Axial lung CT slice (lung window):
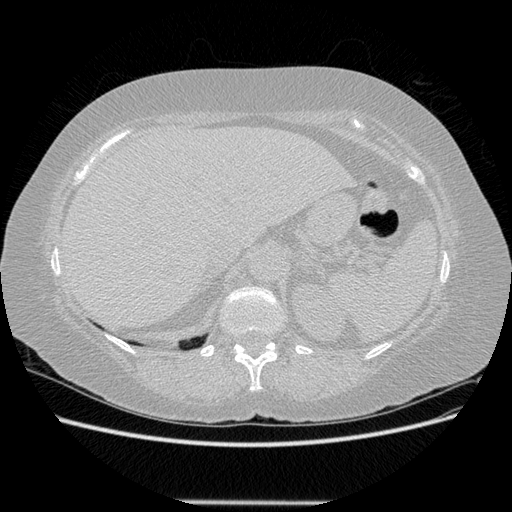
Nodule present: no